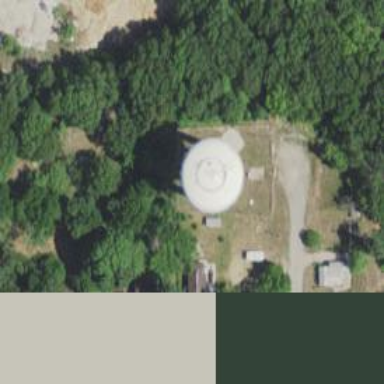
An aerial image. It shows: Water tower that is man-made.